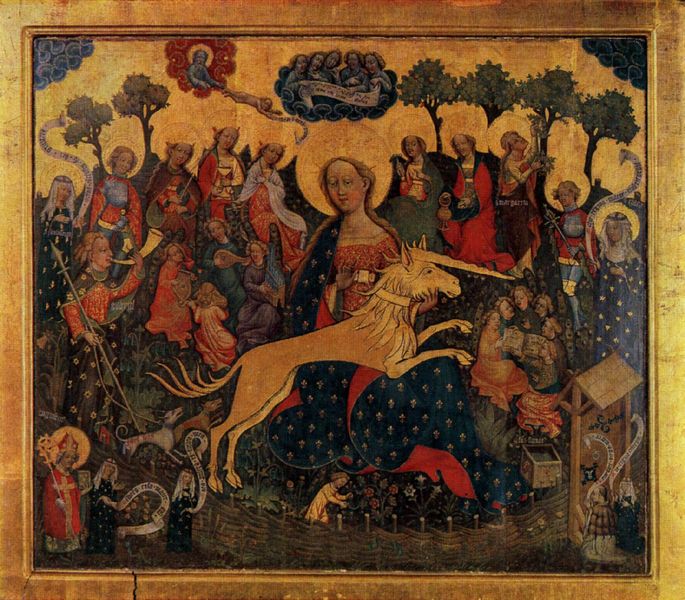
Titel: Altarretabel, Mitteltafel mit der Darstellung der Einhornjagd
Standort: Erfurt, Dom (EU - D - Thüringen)
Schlagwörter: gemälde, himmel, bäume, menschen, blumen, dach, hund, hunde, tiere, zaun, teppich, rahmen, bild, horn, kirche, gold, musik, pflanzen, engel, bischof, lanze, tafel, wandteppich, religion, jagd, goldschnitt, heiligenschein, singen, jäger, fabelwesen, gebell, laute, lilien, maria, bock, ziege, blasen, satan, ikone, einhorn, bellen, baume, heiligenscheine, gehörnt, jund, einhirn